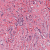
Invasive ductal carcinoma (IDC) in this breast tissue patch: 1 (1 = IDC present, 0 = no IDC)